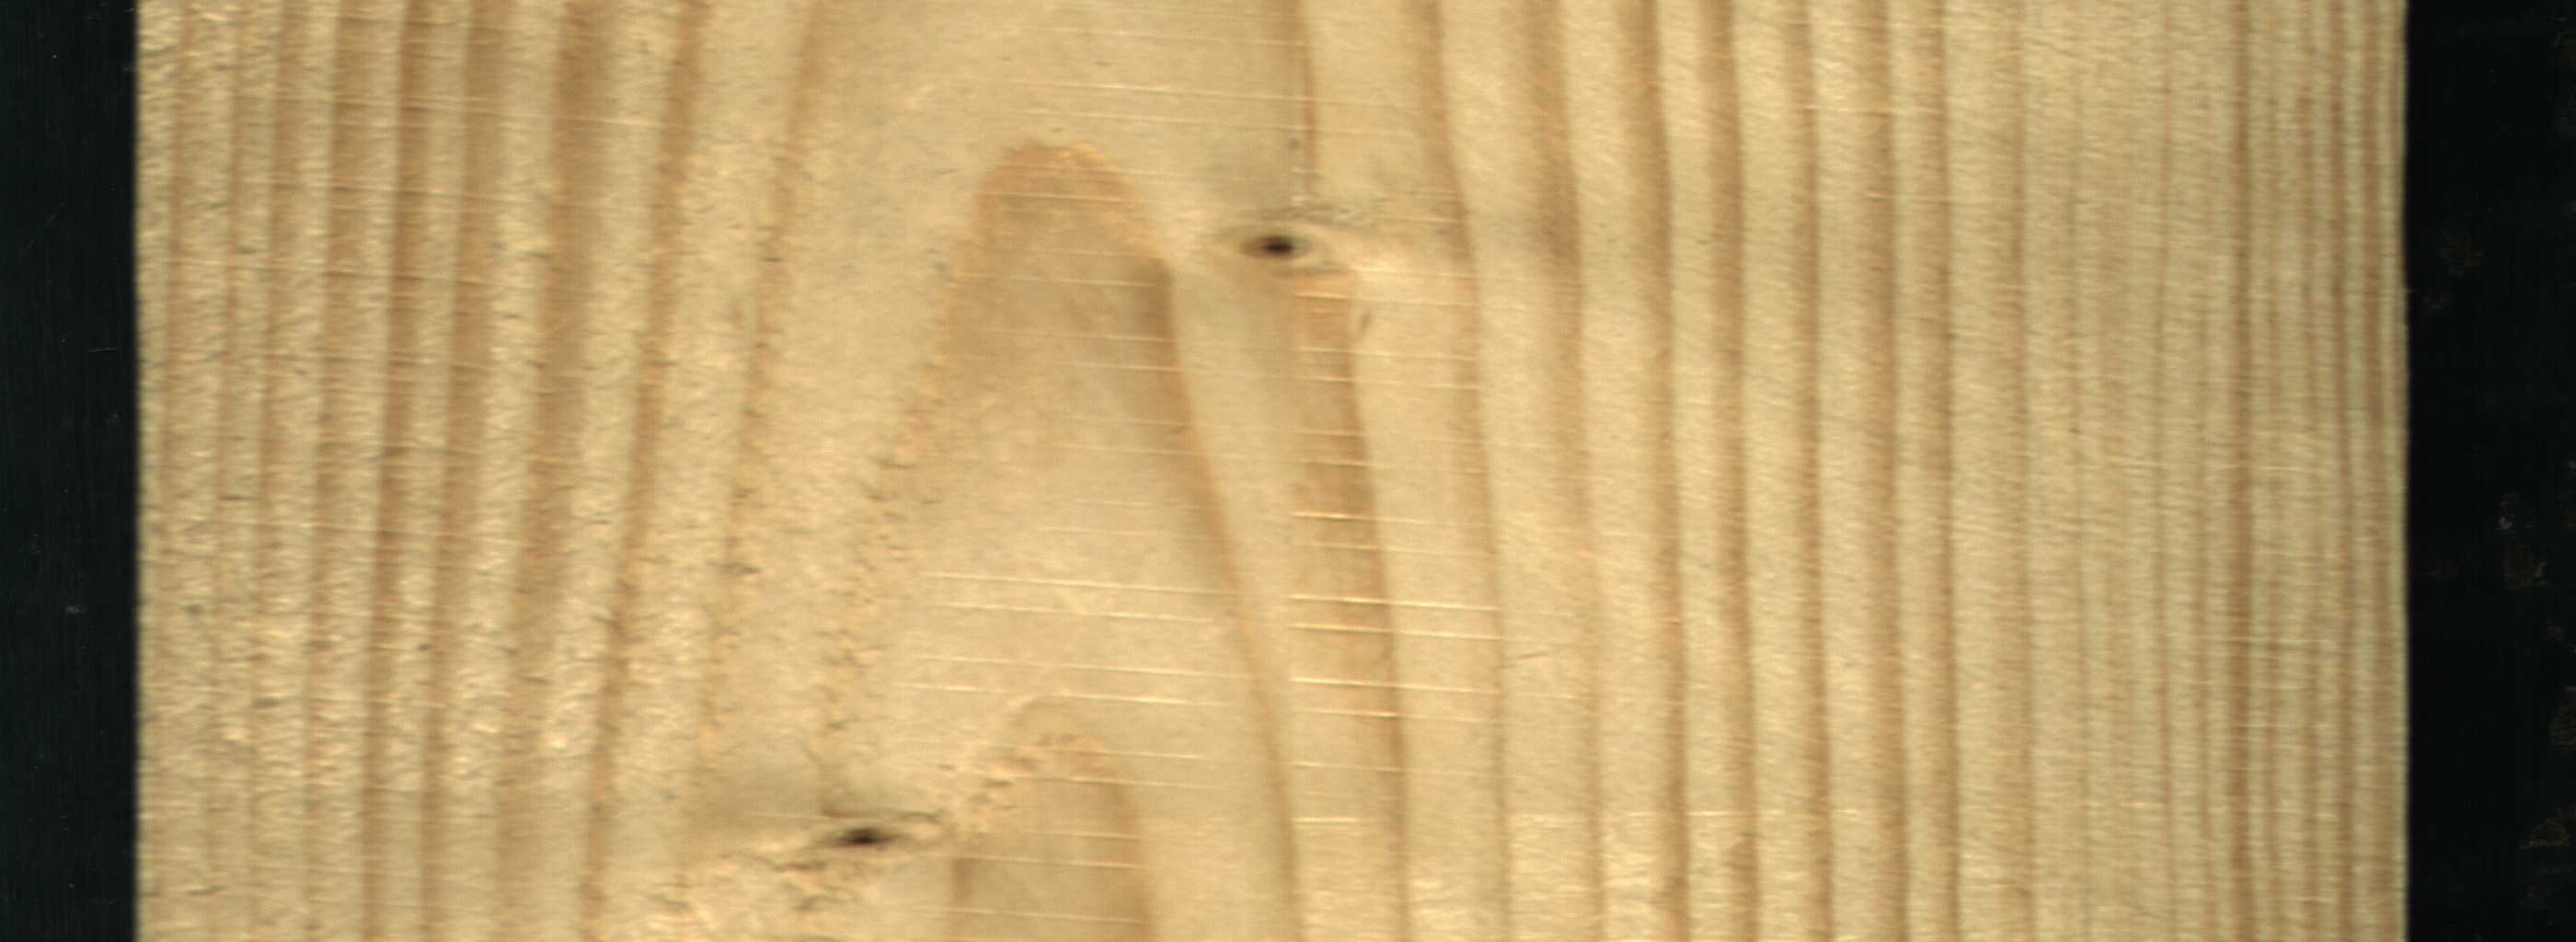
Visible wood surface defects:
Live_Knot
Live_Knot